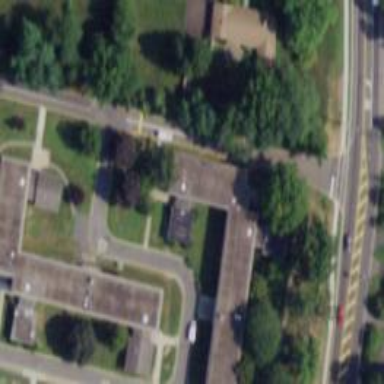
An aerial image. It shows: Dormitory building.